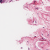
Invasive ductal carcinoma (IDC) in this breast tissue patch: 0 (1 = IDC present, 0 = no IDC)